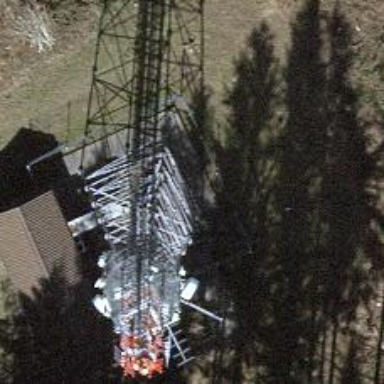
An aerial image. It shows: Communication tower.